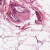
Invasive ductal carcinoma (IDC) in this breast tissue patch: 0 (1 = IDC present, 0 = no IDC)